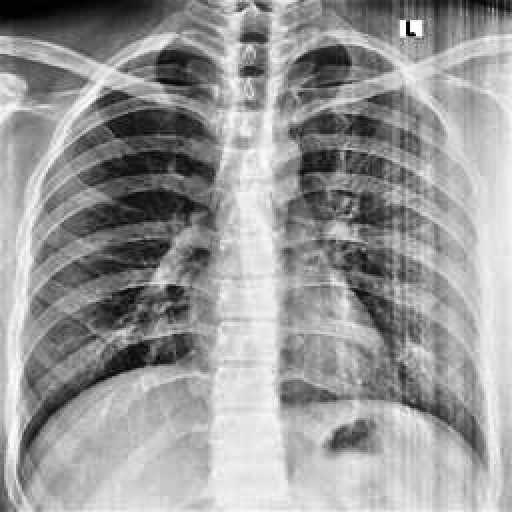
Finding: NORMAL